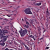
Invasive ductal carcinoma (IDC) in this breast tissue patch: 1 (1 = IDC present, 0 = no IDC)